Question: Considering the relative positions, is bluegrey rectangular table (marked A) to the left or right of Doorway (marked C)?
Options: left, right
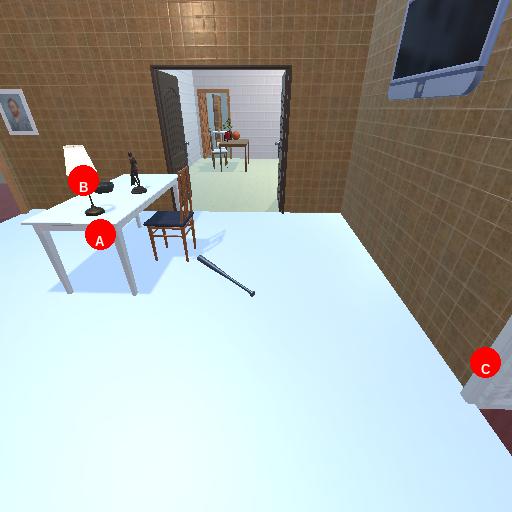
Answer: left